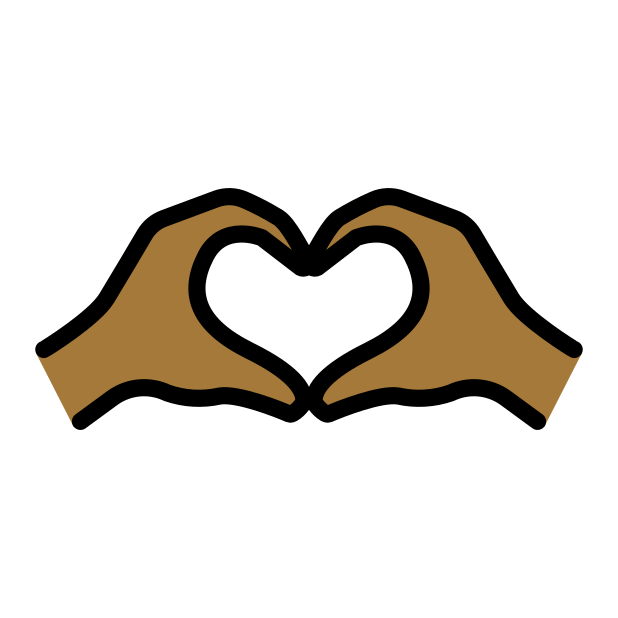
heart hands: medium-dark skin tone